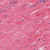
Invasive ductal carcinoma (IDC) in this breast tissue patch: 0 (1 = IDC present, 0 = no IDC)